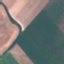
Land use / land cover class: AnnualCrop